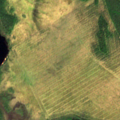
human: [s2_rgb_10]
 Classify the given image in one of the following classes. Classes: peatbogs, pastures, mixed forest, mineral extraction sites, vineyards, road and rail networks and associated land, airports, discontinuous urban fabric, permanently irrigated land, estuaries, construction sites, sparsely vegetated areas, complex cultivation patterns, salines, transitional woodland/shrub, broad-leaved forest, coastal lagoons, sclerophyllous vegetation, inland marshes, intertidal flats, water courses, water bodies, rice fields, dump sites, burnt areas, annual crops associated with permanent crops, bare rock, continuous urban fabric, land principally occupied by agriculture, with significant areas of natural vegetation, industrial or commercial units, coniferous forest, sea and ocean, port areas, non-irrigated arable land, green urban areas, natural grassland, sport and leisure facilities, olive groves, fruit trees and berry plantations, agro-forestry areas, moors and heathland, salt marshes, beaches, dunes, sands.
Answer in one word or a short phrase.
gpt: coniferous forest, transitional woodland/shrub, peatbogs, water bodies